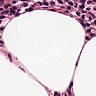
Metastatic tissue present: no